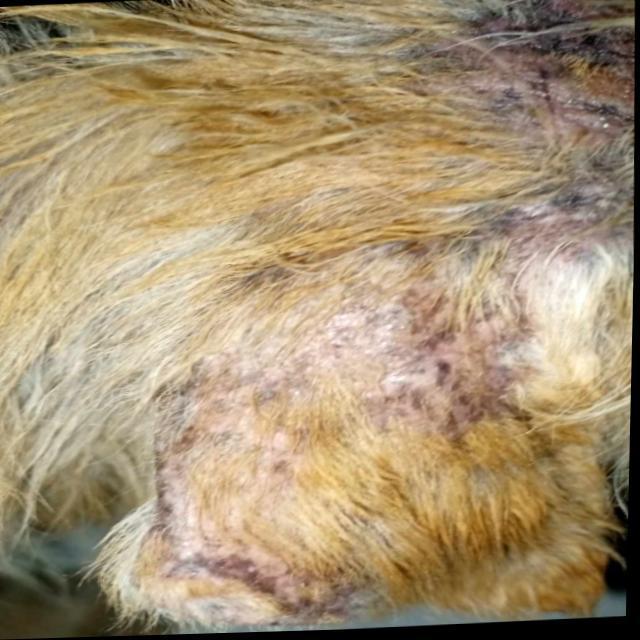
Canine demodicosis (Demodex mange) — caused by Demodex canis mites. Presents with alopecia, follicular papules, pustules, and comedones. Often localized on face and forelimbs.